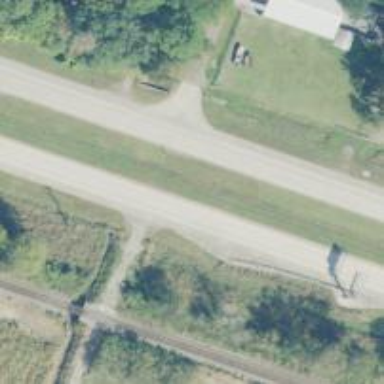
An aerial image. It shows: Trunk highway.